Question:
And here's my DataContext:
'''
[Function(Name = "Customer.spSearchDeals")]
[ResultType(typeof(Filter))]
[ResultType(typeof(Deal))]
public IMultipleResults SearchDeals(
//[Parameter(Name = "ZipCode", DbType = "Char(5)")]
//XElement xmlString
)
{
var result = this.ExecuteMethodCall(this,
((MethodInfo)(MethodInfo.GetCurrentMethod()))
//,xmlString
);
return (IMultipleResults)result.ReturnValue;
}
'''
What's the problem? What SHOULD the cast be?
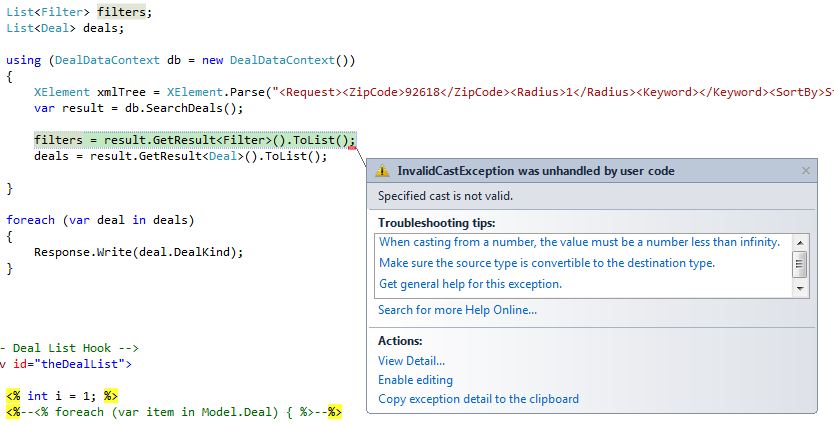
Answer: The answer was quite odd...
In my model, I declared an "int" where the result was actually a "long"